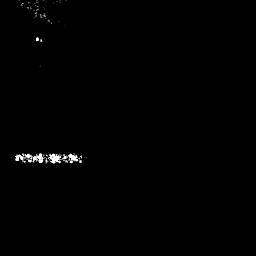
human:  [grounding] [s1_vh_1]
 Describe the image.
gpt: In the satellite image, there is  <ref>1 medium ship </ref> <box>[[4, 58, 33, 64, 0]]</box> located at left.